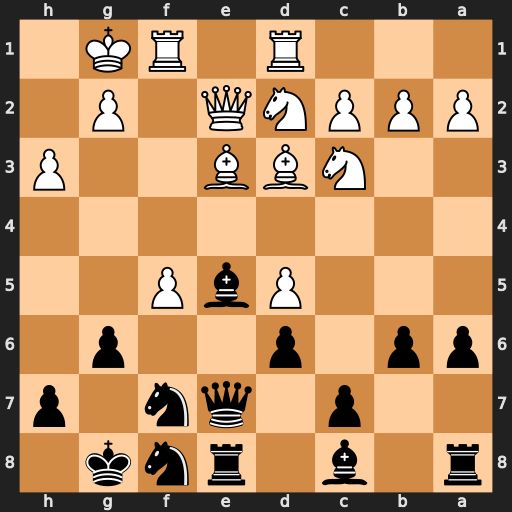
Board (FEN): r1b1rnk1/2p1qn1p/pp1p2p1/3PbP2/8/2NBB2P/PPPNQ1P1/3R1RK1
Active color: b
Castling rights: -
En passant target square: -
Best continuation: Bxc3 bxc3 Qxe3+ Qxe3 Rxe3